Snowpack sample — Snodgrass Mountain, Crested Butte, Colorado (2/4/25, 12:06 PM MST)
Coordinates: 38.923, -106.968
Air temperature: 35 °F
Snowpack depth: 80 cm
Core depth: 80 cm
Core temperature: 32 °F
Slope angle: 14°, slope face: 78°
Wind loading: low
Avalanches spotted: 0
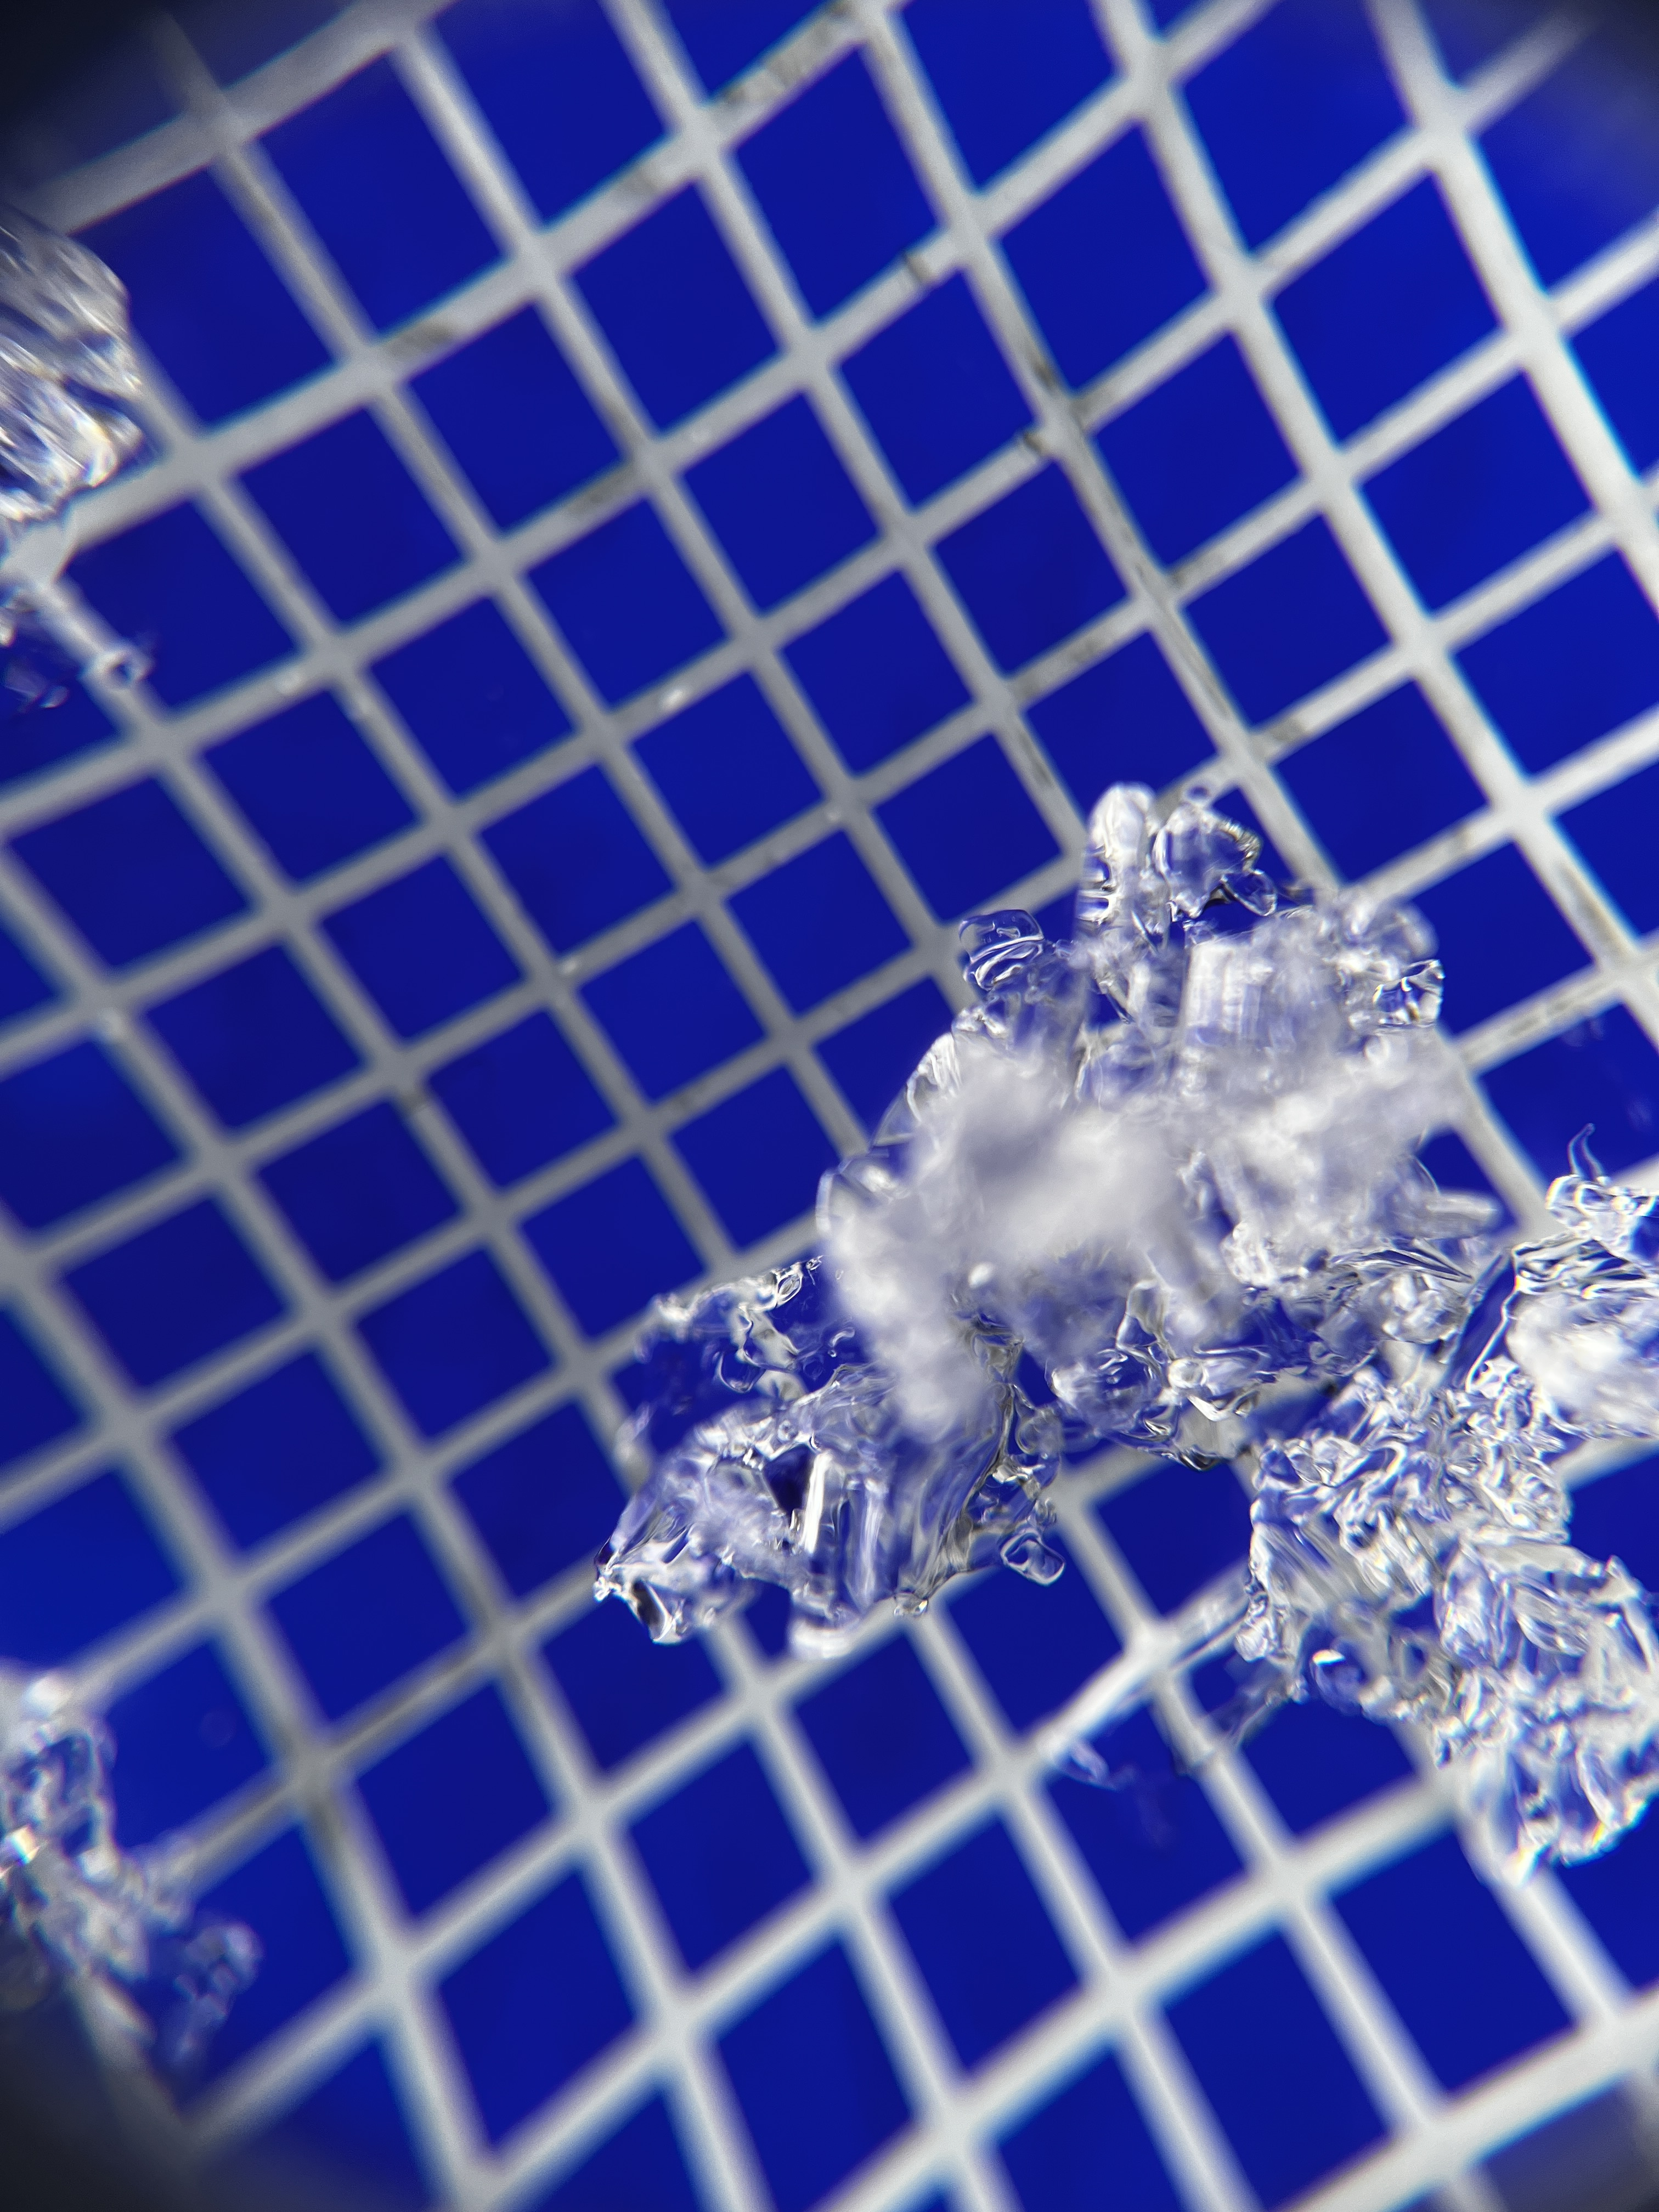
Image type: magnified_profile
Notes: No avalanches nearby, unusually warm weather for the last month reported by residents, Collected 25 yards from treeline